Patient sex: F
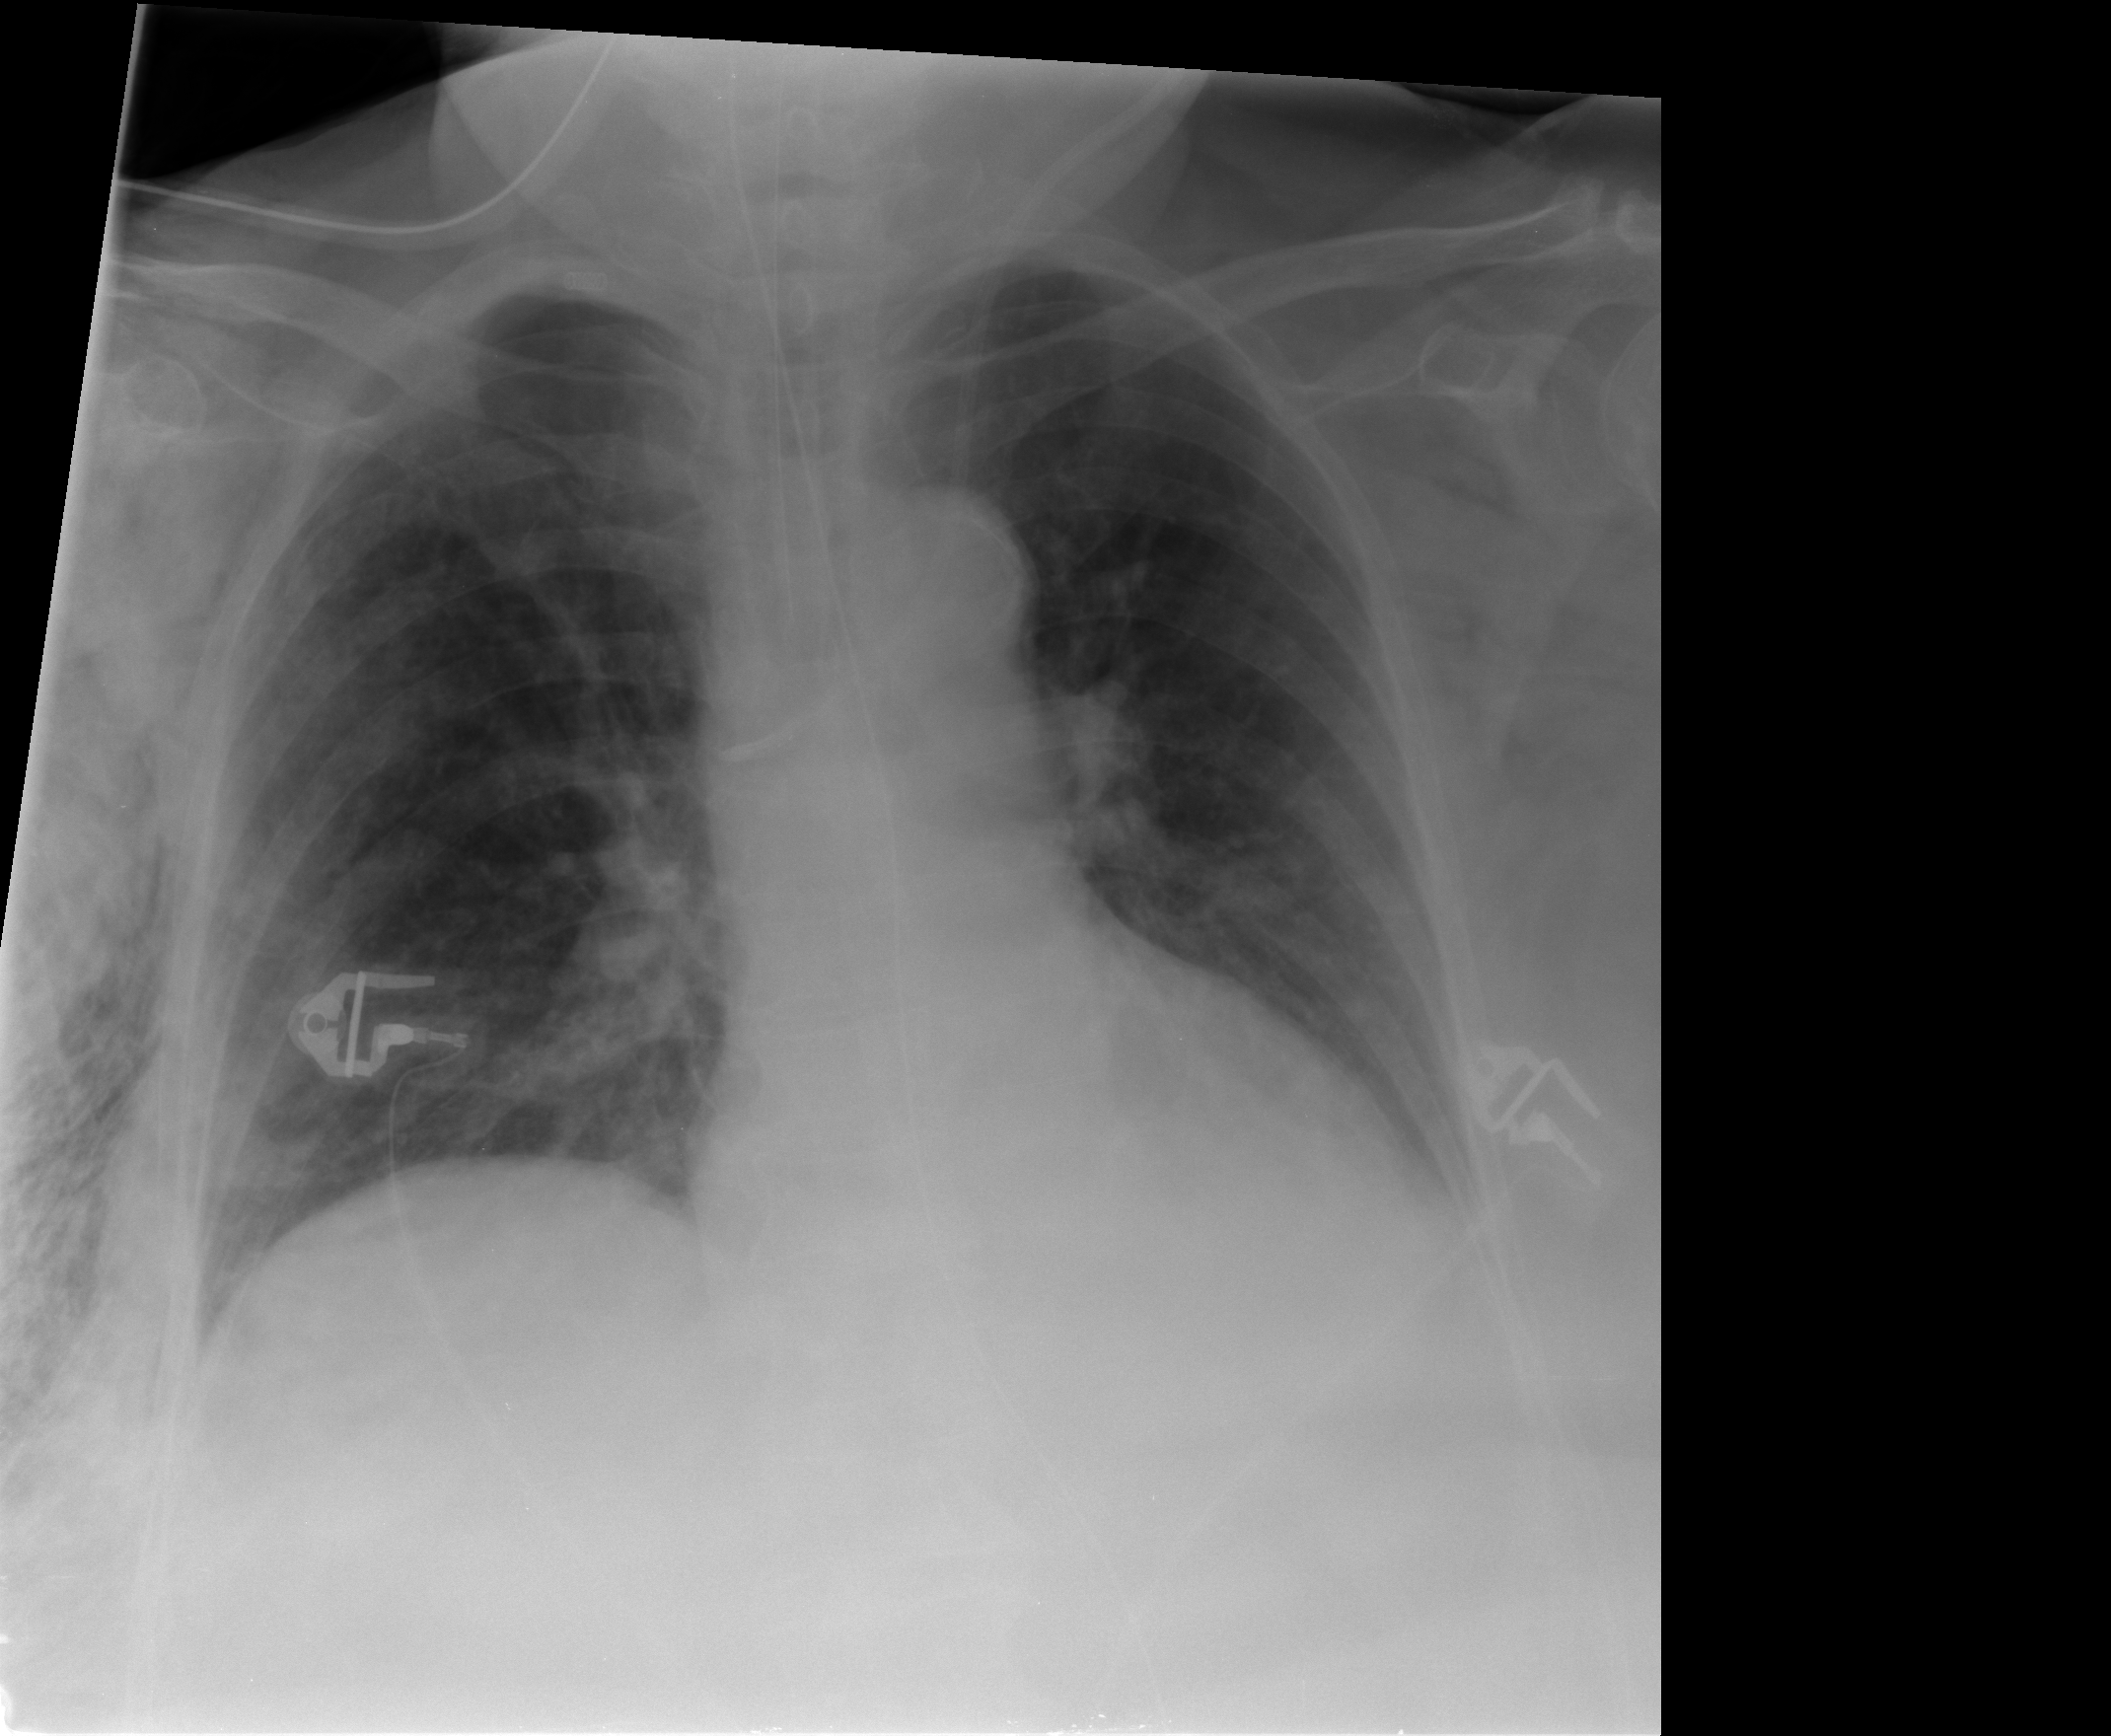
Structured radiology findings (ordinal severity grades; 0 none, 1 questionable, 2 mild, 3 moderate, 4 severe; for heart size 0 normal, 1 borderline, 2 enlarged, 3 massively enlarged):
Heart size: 0
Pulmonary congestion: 0
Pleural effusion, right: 0
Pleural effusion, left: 1
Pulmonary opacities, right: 0
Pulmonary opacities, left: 0
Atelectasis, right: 2
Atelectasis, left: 2